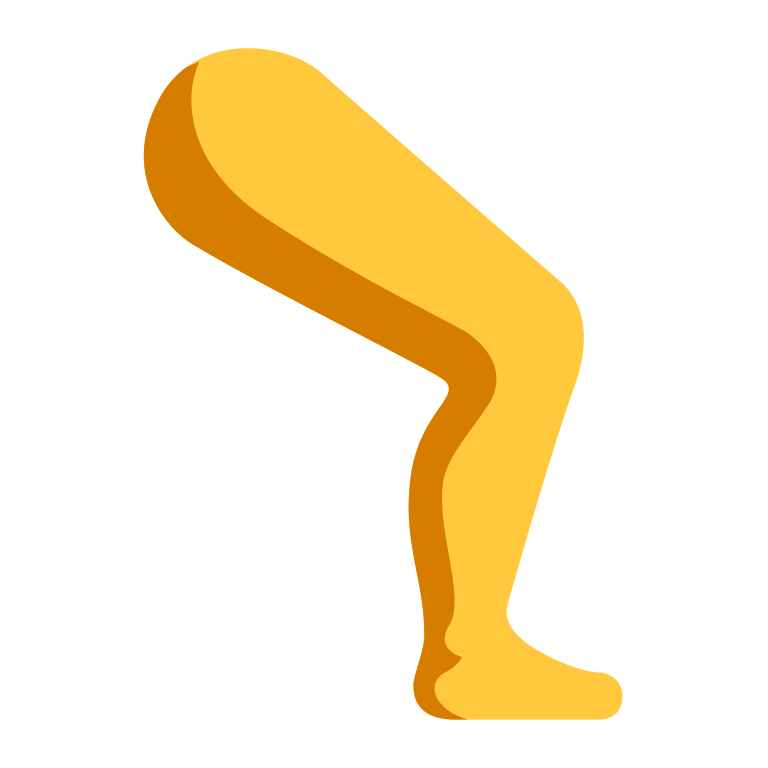
leg flat default